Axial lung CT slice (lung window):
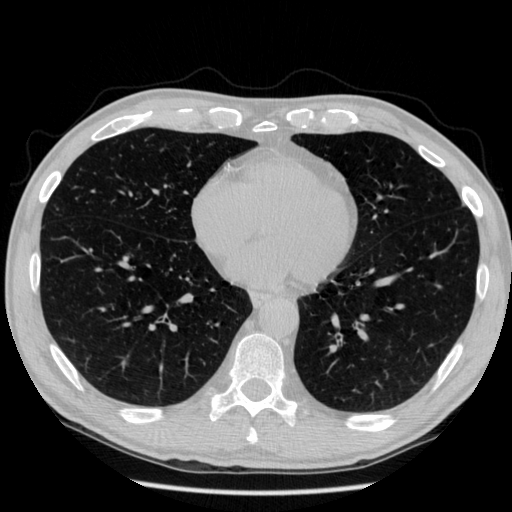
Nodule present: no